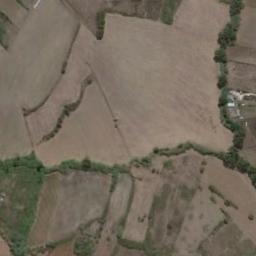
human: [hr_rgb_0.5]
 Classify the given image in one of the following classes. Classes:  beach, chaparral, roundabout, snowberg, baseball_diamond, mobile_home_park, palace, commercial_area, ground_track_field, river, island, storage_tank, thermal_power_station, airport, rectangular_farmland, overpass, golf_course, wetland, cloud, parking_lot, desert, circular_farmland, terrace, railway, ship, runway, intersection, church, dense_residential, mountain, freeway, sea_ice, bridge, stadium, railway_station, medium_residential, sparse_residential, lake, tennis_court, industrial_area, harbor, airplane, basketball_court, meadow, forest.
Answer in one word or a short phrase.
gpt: terrace